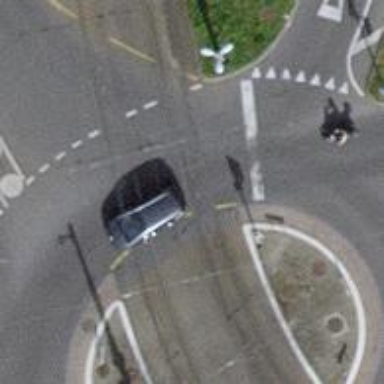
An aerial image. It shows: Road with traffic signals.